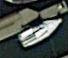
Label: Civil_yacht